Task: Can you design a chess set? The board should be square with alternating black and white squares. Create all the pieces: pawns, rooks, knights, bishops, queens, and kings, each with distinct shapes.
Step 394:
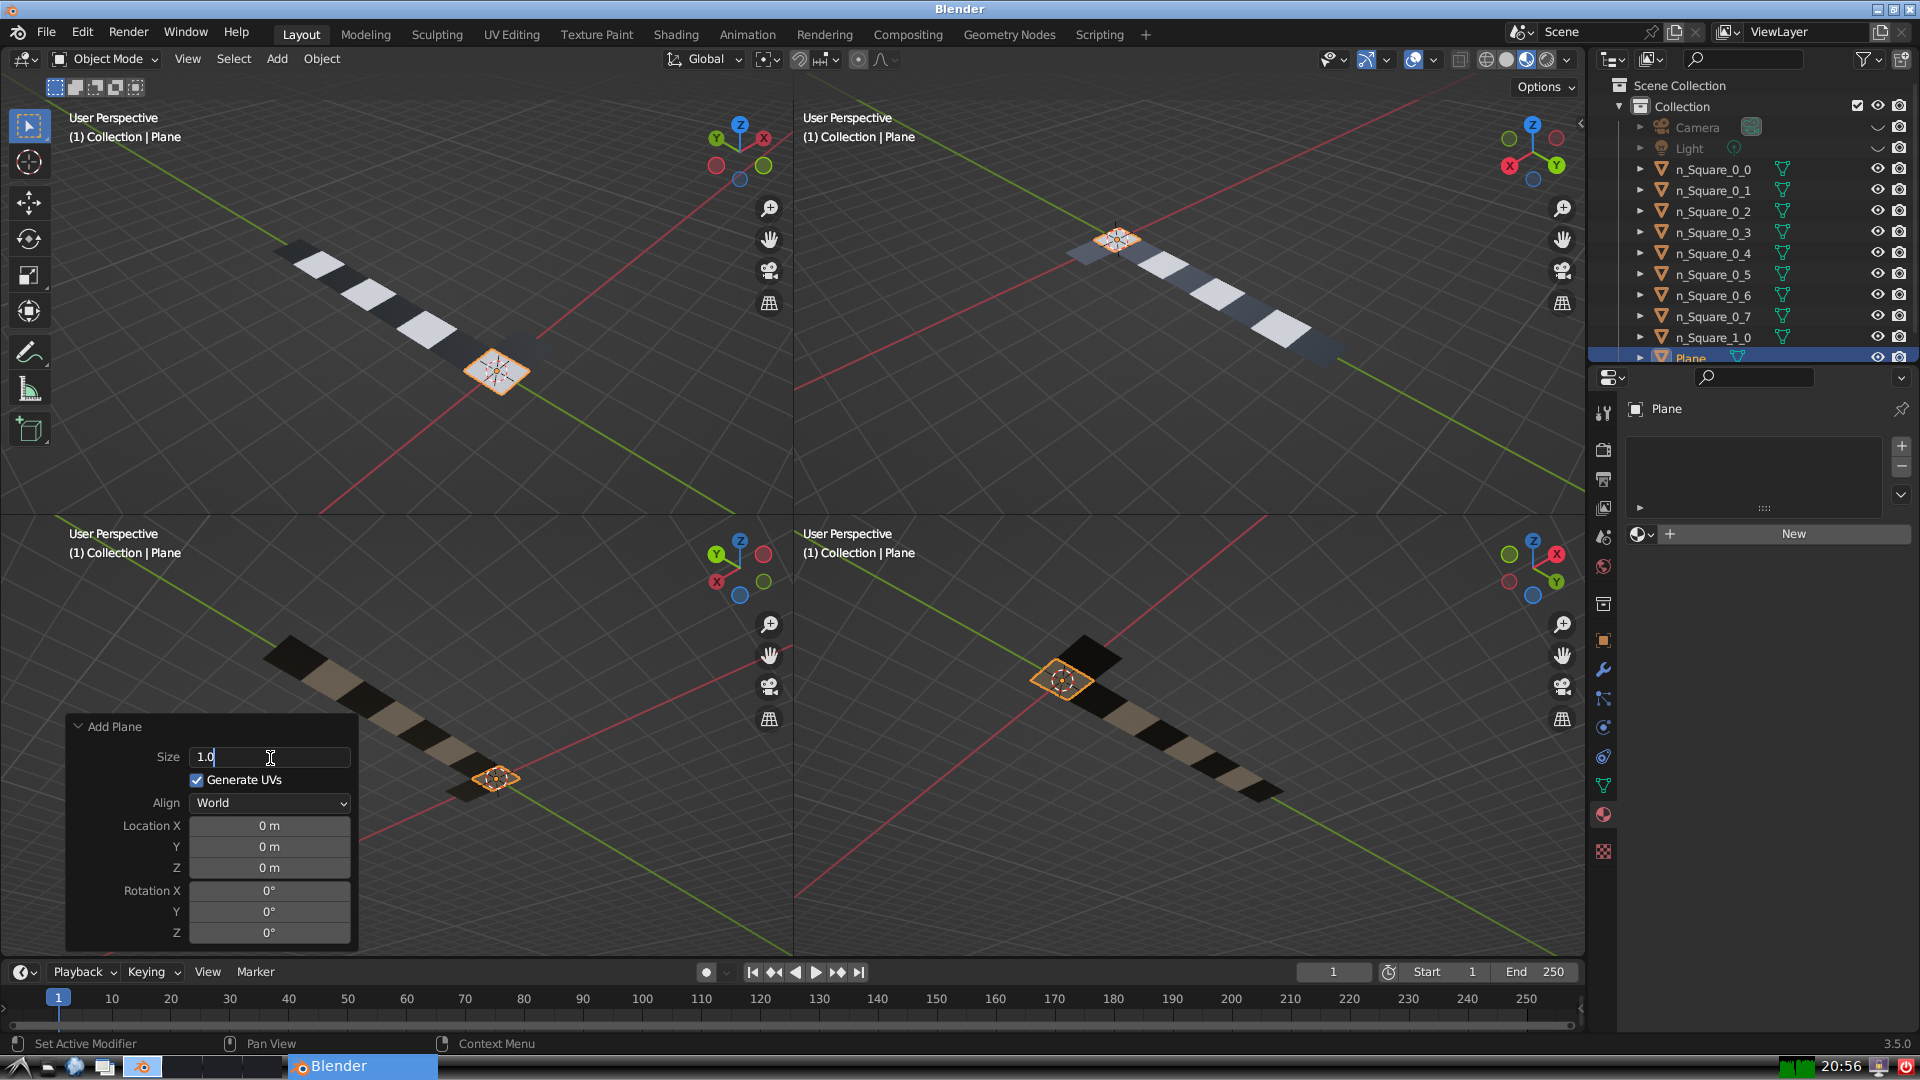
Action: {"key_press": ['Return']}